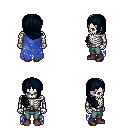
a pixel art fantasy rpg character, male body template, skeleton, blue tattered cape, teal pants, raven right-swept hairstyle, maroon shoes, four views (front, back, left, right), 2x2 character sprite sheet, small pixel art, hard edges, no anti-aliasing